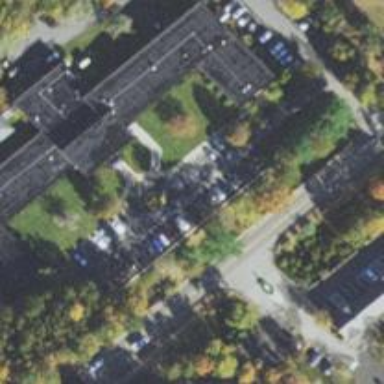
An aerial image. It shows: Parking space.